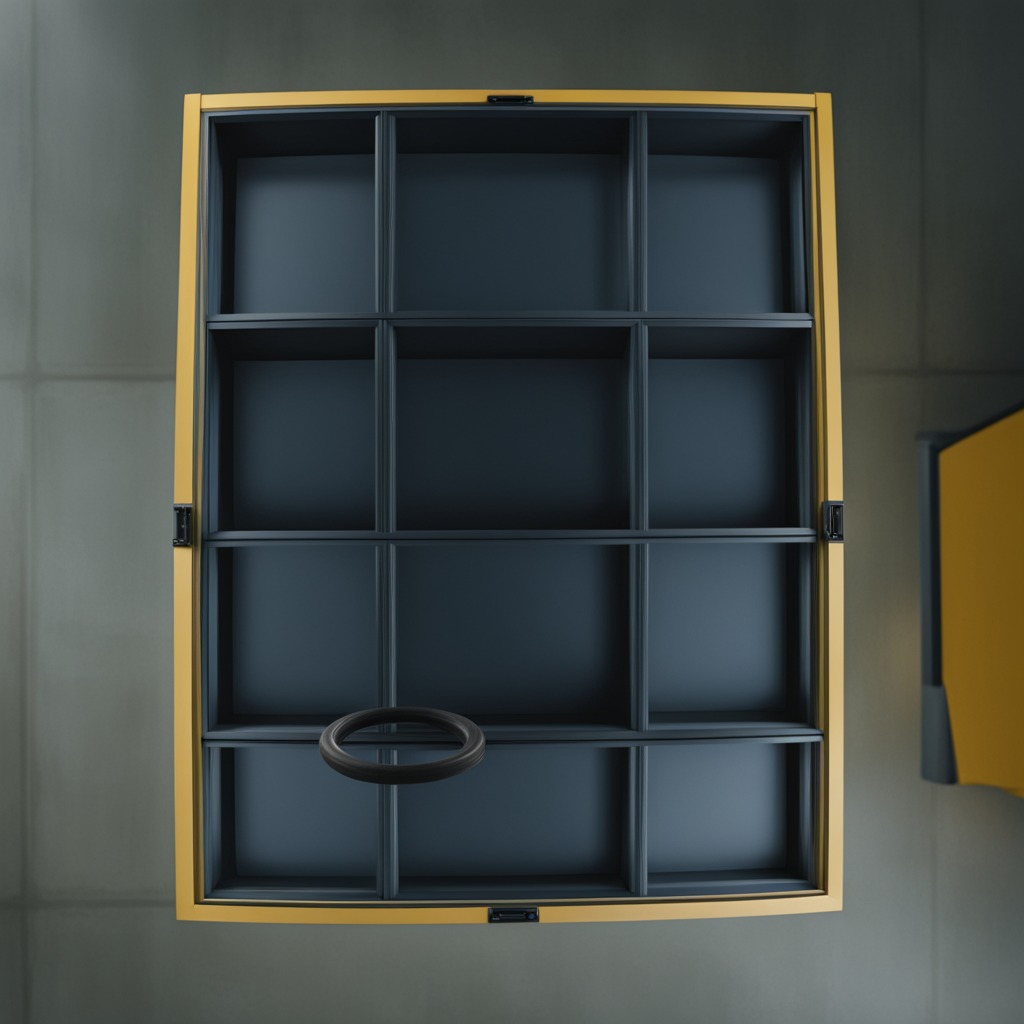
A rubber O-ring is lying on the toolbox surface in an airplane hangar workshop 8K.